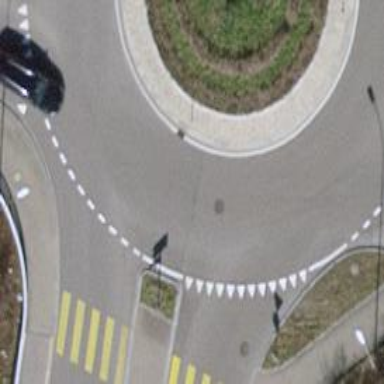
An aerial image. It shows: Primary highway with asphalt surface and designated lane for cyclists.